Question: Here is a rectangle MxN (in pixels). Any pixel of that rectangle is black or white.
There is a way through black pixels only, always, that connects any black pixel A and any pixel B. Using another words, there is a way via black pixels, that could bring you from any black pixel to any other black pixel.
The statement above is not exactly true for white pixels.
The question is:
Build ANY way that connects (Xstart, Ystart) and (Xfinish,Yfinish).
P.S. you have the matrix MxN of values 1 or 0 (white or black).
You have a black point (Xstart, Ystart) and black(Xfinish,Yfinish).
Any language (javascript, C# or whatever is OK). I need the idea. Any way is OK. The algorithm for the shortest way is not so important, if it becomes much more complicated.
The are 4 ways only: South, North, East and West. NW, SW, NE, SE (diagonals) are NOT OK.

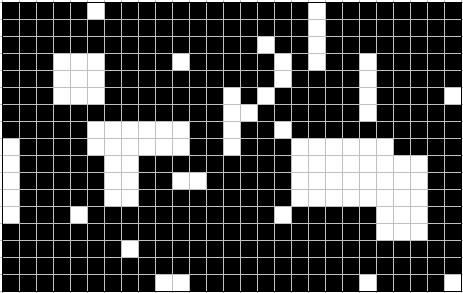
Answer: To find any path you can just do a <URL> traversal. But we can do better by controlling in what direction we search.
<URL> is an algorithm that does just that, and it is a common path finding algorithm for this kind of problem. You assign a cost to all pixels around you and try the one with the lowest cost until you have found a path.
The cost function is an estimate of how long the path is to your goal. You can of course not know the exact length in reasonable time (because that's already the problem you are trying to solve!) so it must be an estimate.
You can use anything for a cost function, but you get better results with a better estimate. A simple one is the <URL>:
'''
abs(X - Xfinish) + abs(Y - Yfinish)
'''
It has been shown that A* will give an optimal answer (the shortest path) if your cost function never overestimates the distance; if so, the cost function is called <URL> as given by the Pythagorean theorem:
'''
sqrt((X - Xfinish)^2 + (Y - Yfinish)^2)
'''